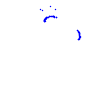
Particle: kaon